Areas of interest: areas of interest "Soccer Field"
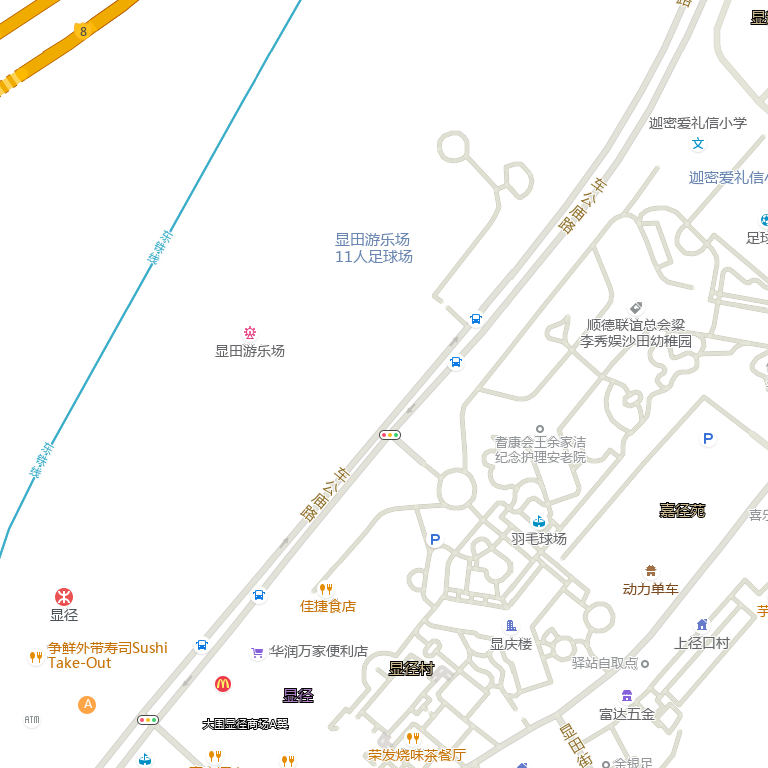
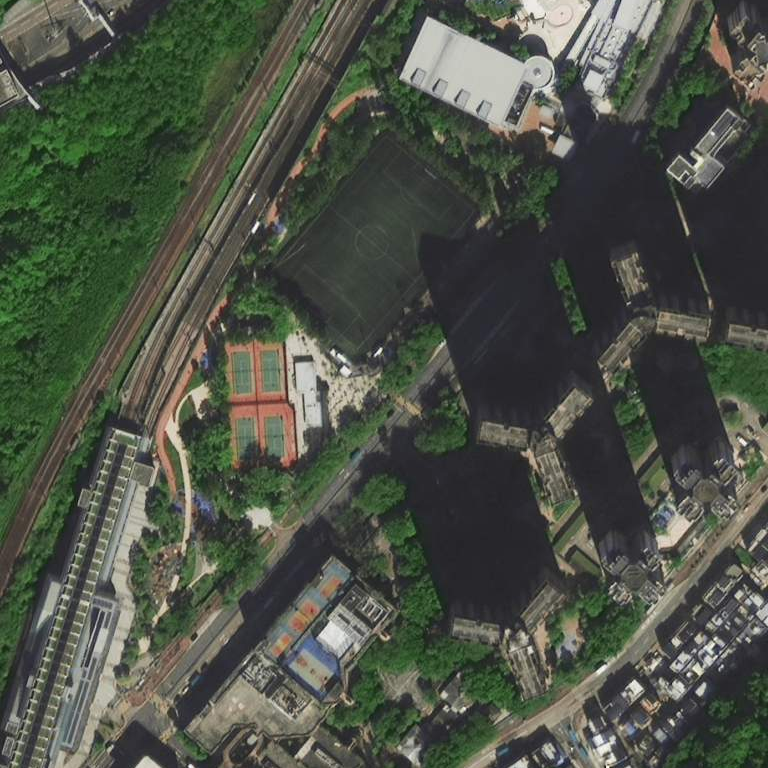